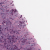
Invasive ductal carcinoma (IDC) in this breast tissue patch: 1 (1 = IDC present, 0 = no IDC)